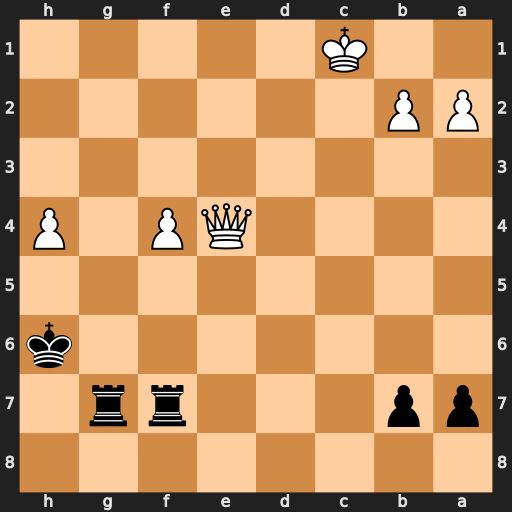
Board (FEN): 8/pp3rr1/7k/8/4QP1P/8/PP6/2K5
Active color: b
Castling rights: -
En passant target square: -
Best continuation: Rc7+ Kd2 Rgd7+ Ke2 Re7 Qxe7 Rxe7+